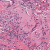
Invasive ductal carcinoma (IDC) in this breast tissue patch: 1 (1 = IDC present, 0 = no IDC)